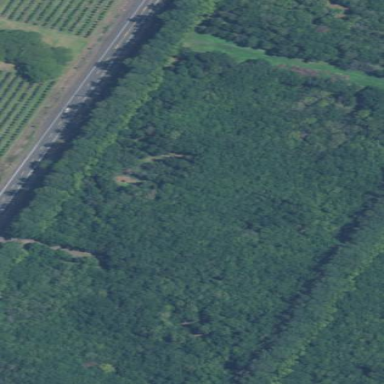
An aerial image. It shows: Orchard filled with macadamia trees.